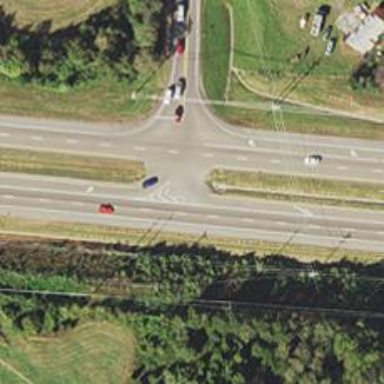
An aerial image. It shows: Trunk link highway.